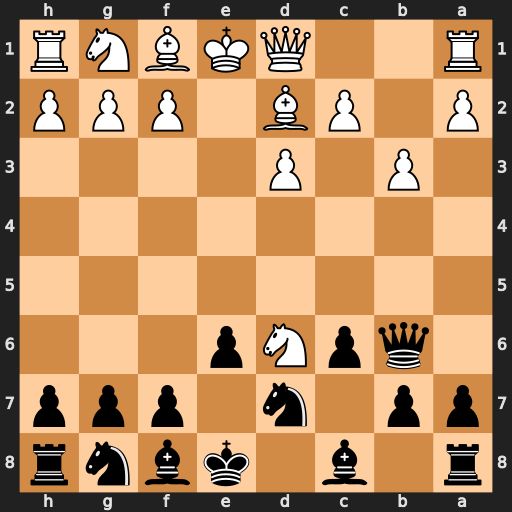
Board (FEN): r1b1kbnr/pp1n1ppp/1qpNp3/8/8/1P1P4/P1PB1PPP/R2QKBNR
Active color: b
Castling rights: KQkq
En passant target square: -
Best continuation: Bxd6